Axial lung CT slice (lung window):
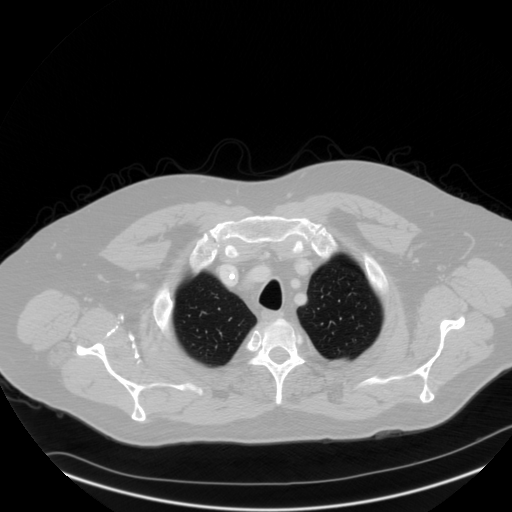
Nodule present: no